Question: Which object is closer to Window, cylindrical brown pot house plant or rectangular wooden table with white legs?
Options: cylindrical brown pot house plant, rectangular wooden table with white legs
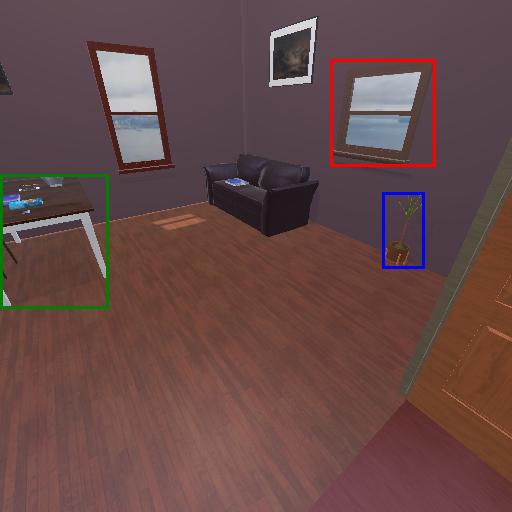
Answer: cylindrical brown pot house plant